Question: I'm using STS 3.6.0 on Windows 7 Enterprise 64 bit. It was working fine and now the view names (e.g. console, problems, search etc) have disappeared and I'm just left with the icons (see screenshot below). This has also happened with other views including the package explorer and also the file names in the text editor window.

I've tried removing STS 3.6.0 completely and installing v3.6.1 but get the same issue there.
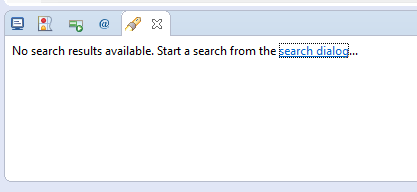
Answer: Just managed to resolve this. Under General > Appearance in Window > Preferences, the Eclipse/STS theme was set to Windows 7. I changed this to Classic and the view names returned.